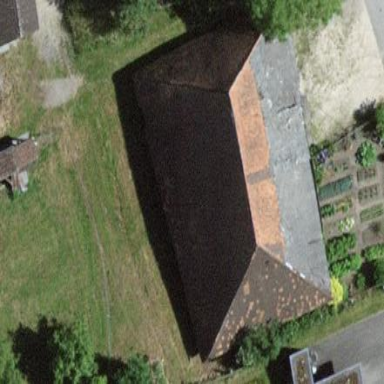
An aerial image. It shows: Barn.